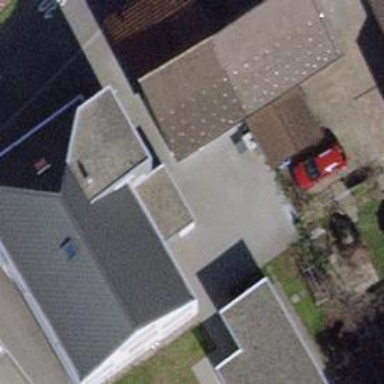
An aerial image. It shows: Terrace building.